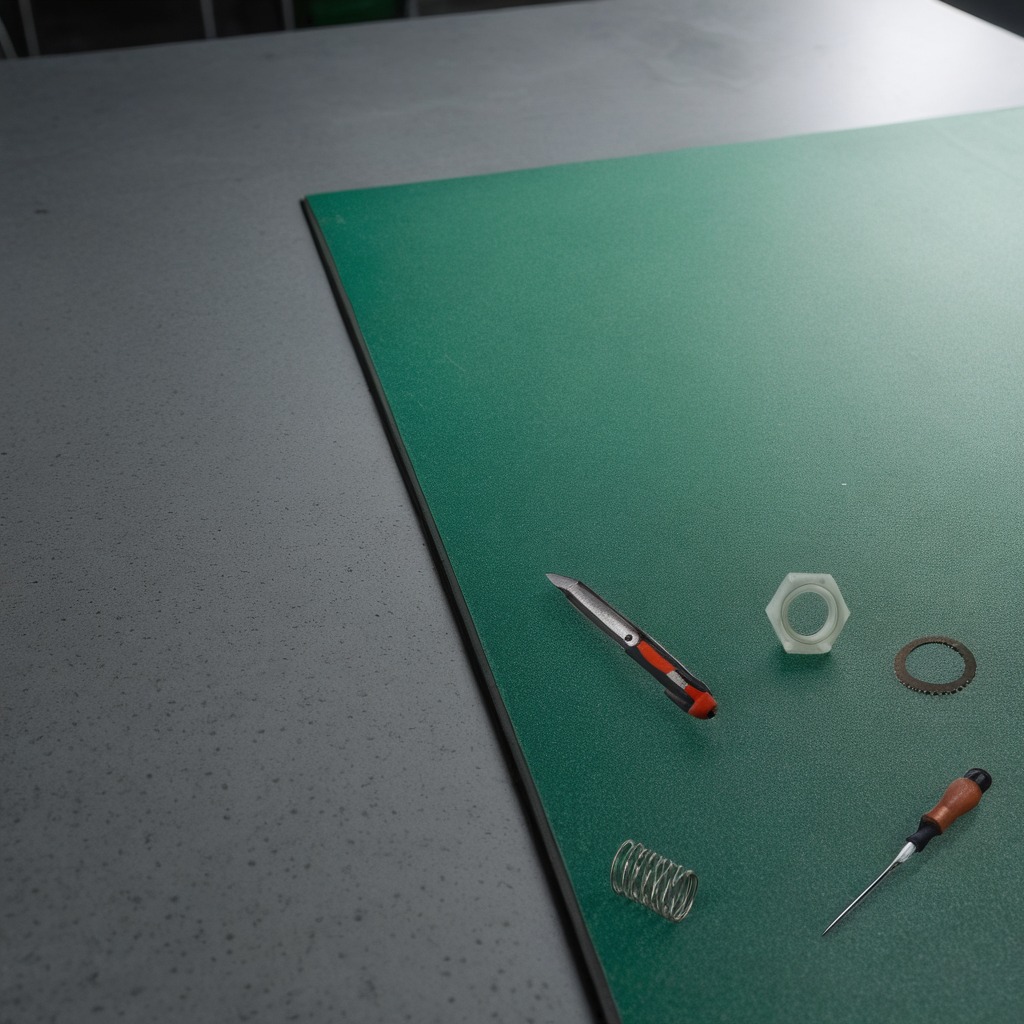
A utility knife, a flat metal washer, a coiled metal spring, a screwdriver, and a metal nut are lying on a clean granite tabletop covered with a green rubber mat inside a workshop under bright overhead lighting crisp shadows high clarity worn but beneath the mat